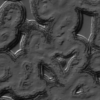
Label: not_dusty